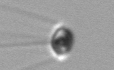
Label: Chaetoceros